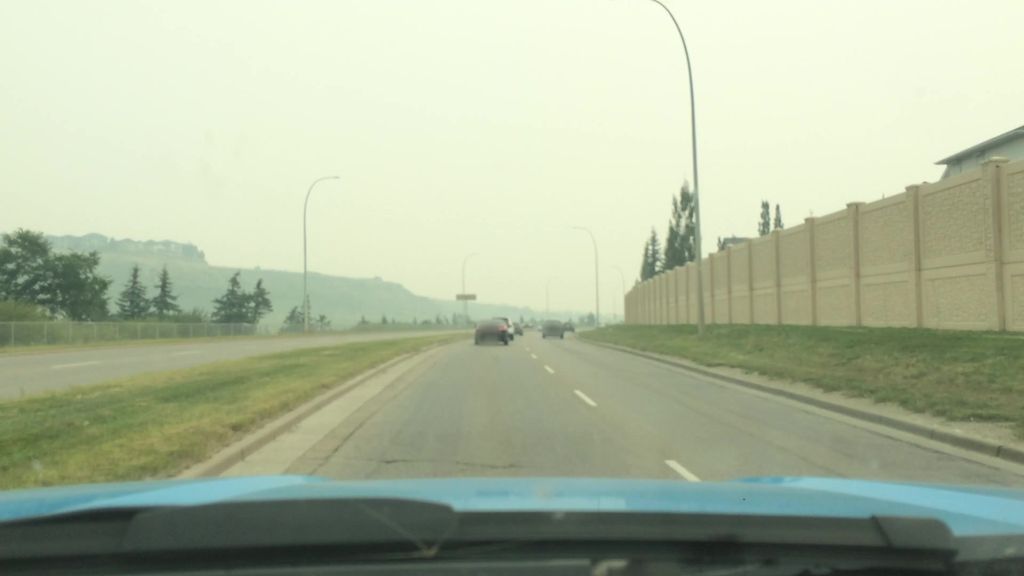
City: calgary